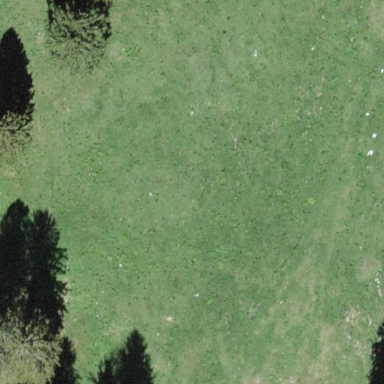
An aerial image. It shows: Picturesque grassland.